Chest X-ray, PA view. Patient: 47 years old, sex M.
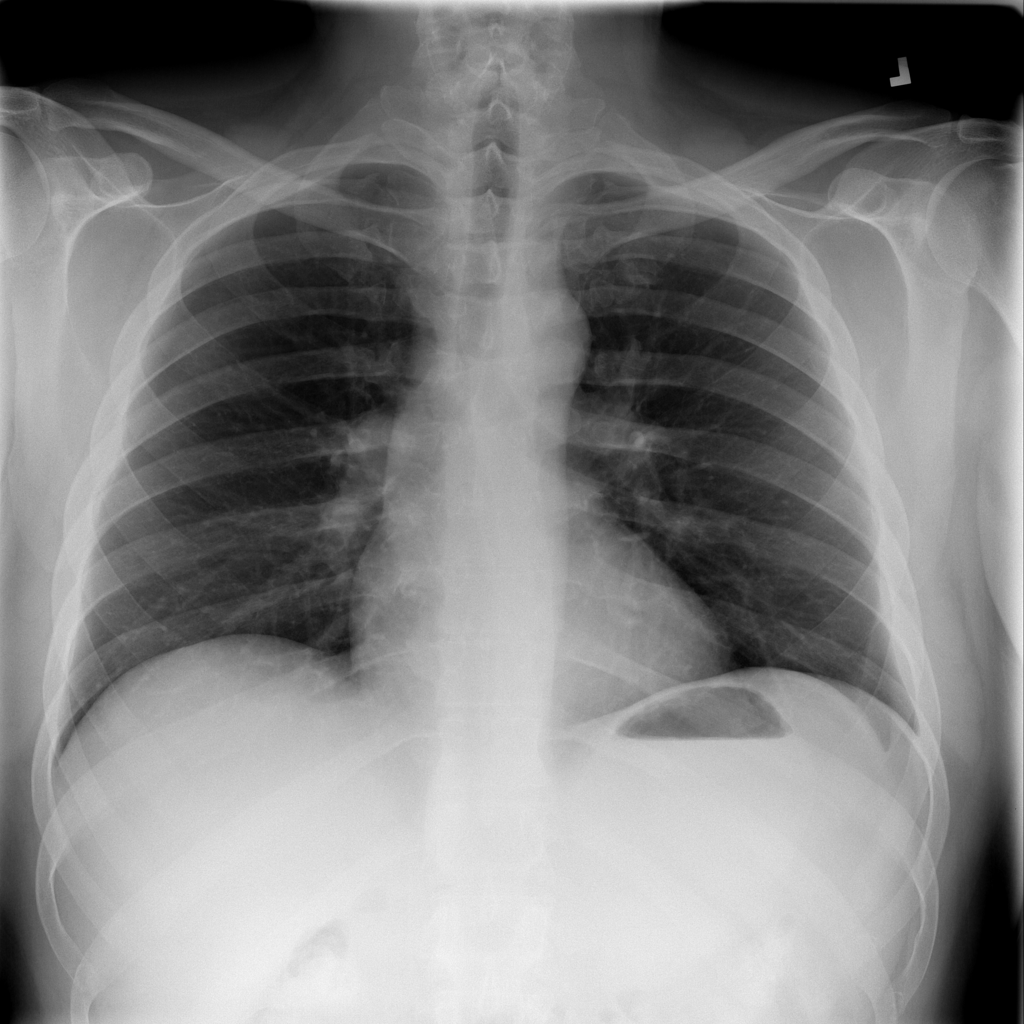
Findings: No Finding